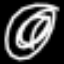
Label: squiggle